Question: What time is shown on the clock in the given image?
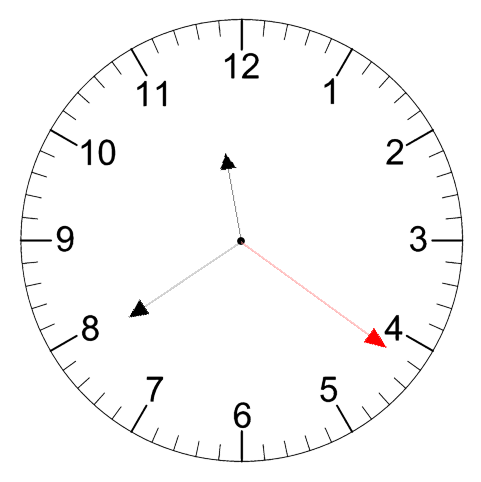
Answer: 11:39:21